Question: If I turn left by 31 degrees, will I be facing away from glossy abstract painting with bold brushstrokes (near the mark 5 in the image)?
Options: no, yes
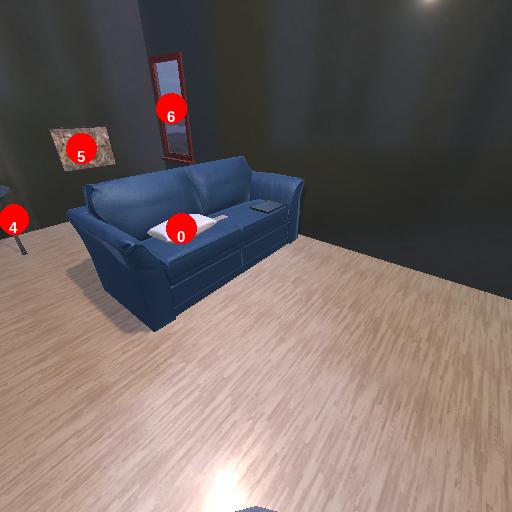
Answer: no